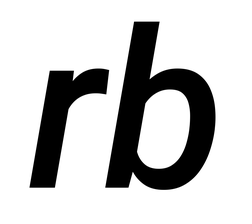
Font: Roboto-Italic_Medium_Italic